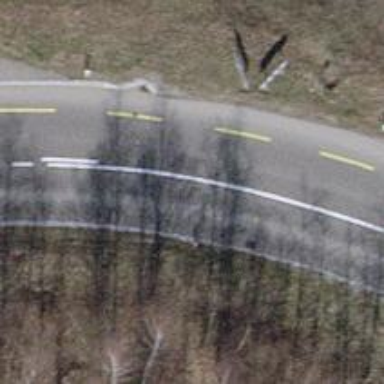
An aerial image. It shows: Asphalt road classified as tertiary.